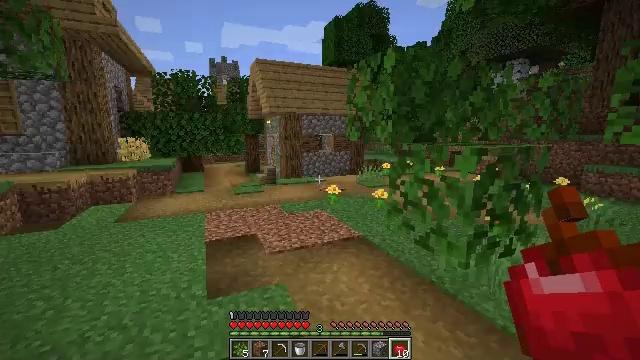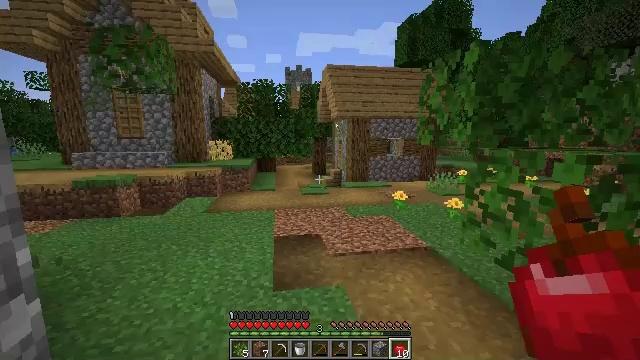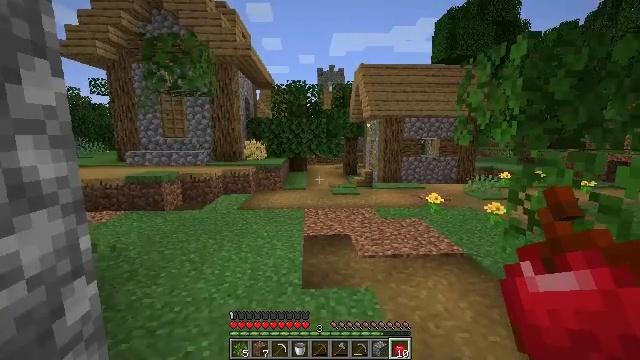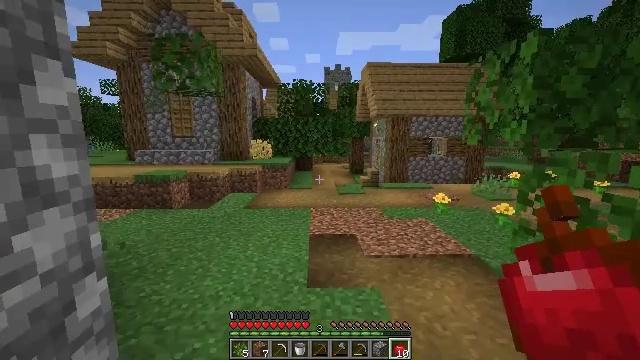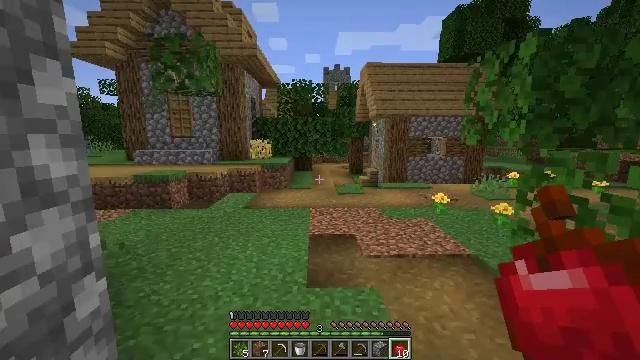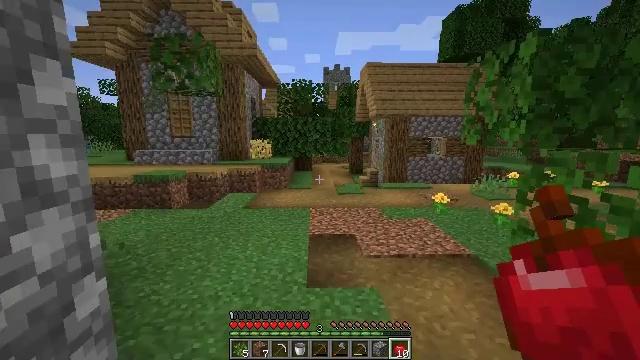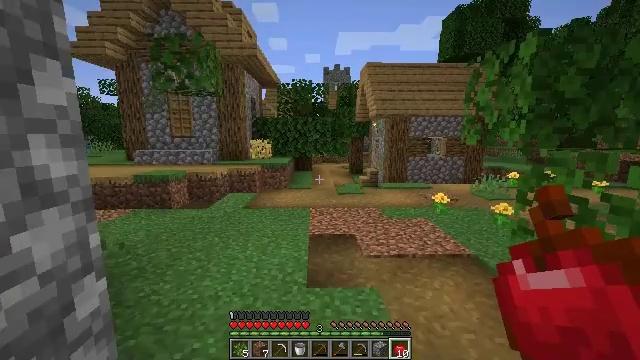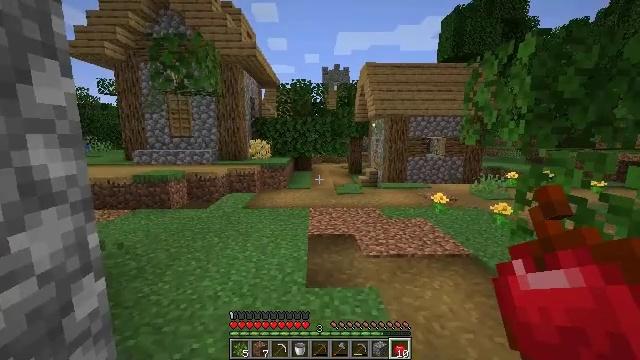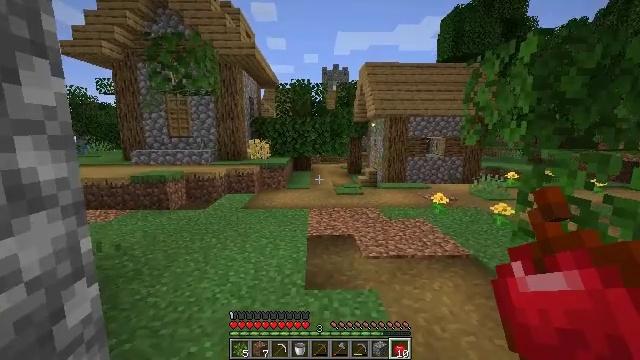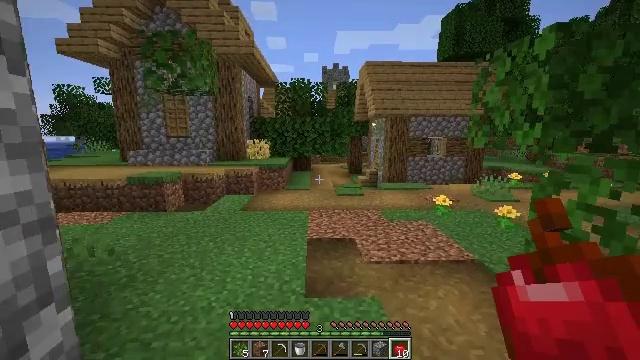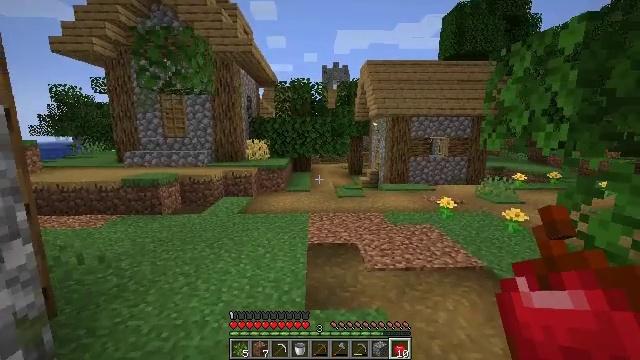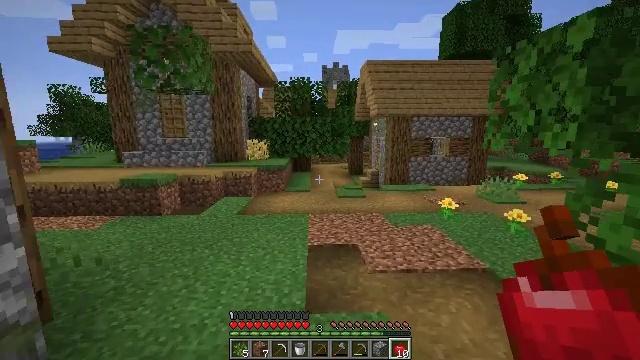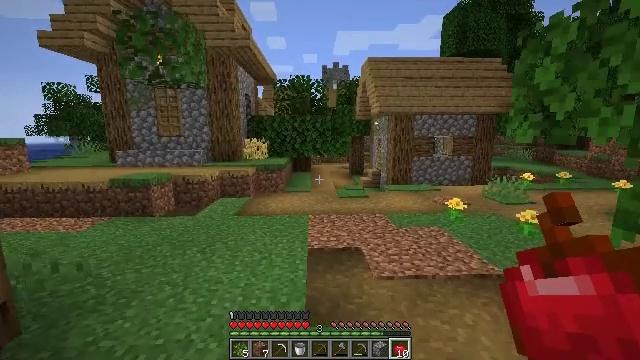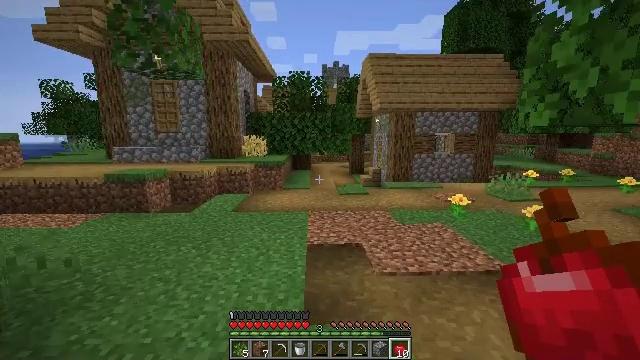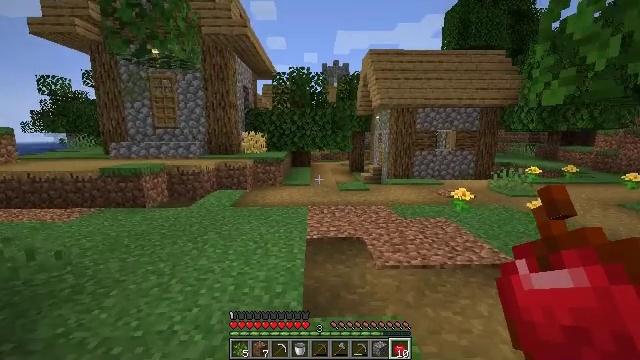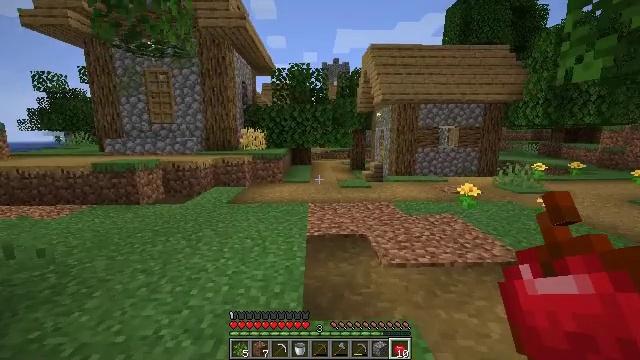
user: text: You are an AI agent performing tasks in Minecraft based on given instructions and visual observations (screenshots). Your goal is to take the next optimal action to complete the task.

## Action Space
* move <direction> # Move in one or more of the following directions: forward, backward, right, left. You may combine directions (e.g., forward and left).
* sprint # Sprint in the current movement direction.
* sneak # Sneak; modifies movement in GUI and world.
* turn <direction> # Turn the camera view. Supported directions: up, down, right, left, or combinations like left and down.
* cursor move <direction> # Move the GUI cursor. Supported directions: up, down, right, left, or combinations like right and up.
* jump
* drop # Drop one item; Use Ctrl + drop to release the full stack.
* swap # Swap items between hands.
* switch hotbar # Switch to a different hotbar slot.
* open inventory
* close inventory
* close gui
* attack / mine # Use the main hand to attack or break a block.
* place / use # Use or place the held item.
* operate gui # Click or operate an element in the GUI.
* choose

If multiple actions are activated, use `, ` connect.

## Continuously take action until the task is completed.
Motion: motion action
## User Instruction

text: Break the grass path to collect materials.
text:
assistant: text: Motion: turn left
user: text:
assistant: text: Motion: turn left
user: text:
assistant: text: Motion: turn left
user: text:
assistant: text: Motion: no_op
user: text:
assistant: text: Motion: no_op
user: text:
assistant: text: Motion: no_op
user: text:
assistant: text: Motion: no_op
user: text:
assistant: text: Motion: move forward
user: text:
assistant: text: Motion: move forward
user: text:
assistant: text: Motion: move forward
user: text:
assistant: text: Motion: move forward
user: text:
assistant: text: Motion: move forward
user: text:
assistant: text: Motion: move forward
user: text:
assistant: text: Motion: move forward
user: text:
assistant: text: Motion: move forward
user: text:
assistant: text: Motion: move forward
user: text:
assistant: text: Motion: move forward
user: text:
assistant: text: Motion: move forward
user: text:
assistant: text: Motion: move forward
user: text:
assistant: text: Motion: move forward
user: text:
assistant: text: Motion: move forward
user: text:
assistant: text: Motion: move forward
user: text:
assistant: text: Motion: move forward
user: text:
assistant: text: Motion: move forward
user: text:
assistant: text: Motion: move forward
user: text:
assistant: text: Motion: move forward
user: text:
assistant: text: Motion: move forward
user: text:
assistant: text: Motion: move forward
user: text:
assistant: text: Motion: move forward
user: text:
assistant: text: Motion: move forward